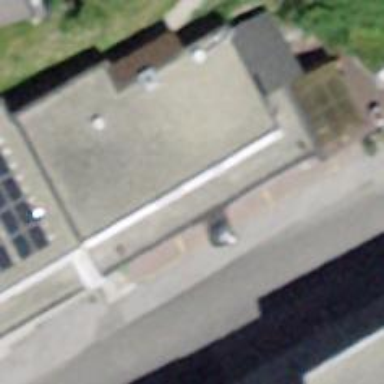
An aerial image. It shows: Restaurant.